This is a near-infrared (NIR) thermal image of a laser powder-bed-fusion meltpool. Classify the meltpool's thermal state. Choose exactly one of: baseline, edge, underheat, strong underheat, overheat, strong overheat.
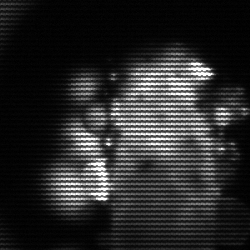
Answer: strong underheat